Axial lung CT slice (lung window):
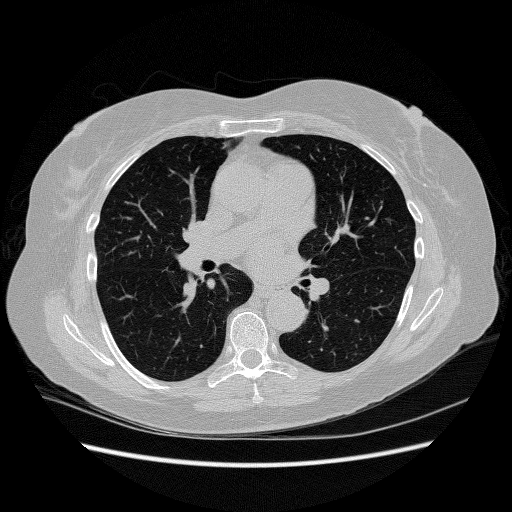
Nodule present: no